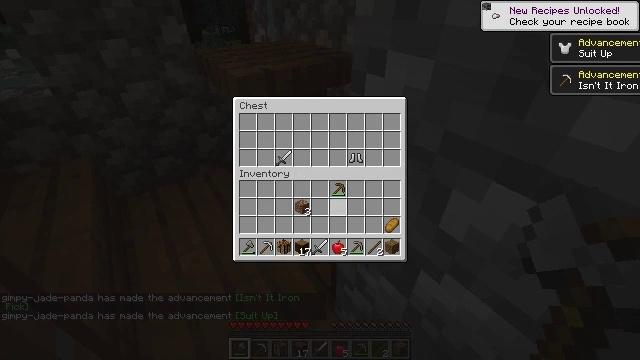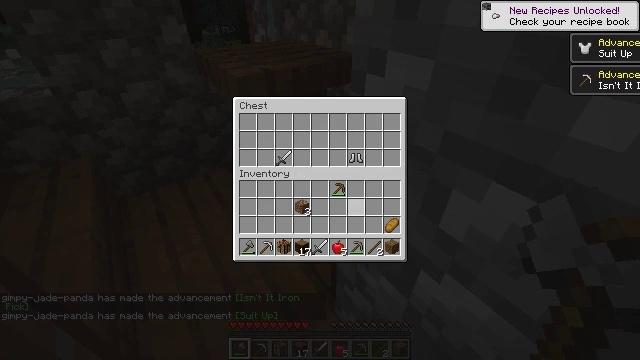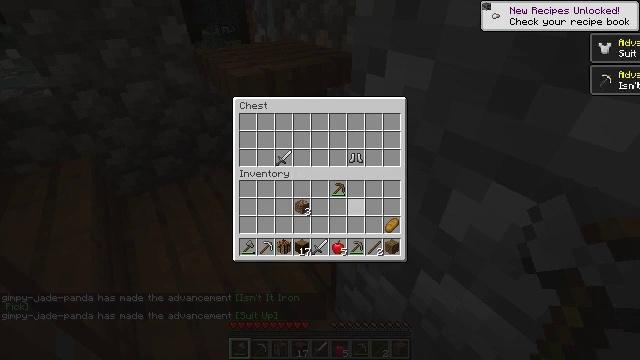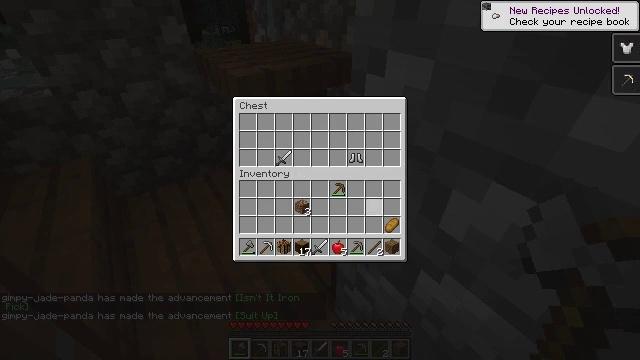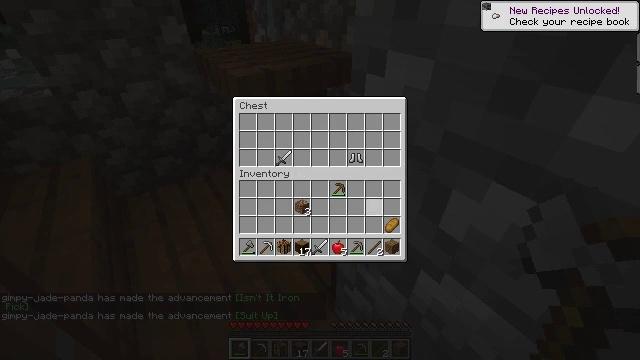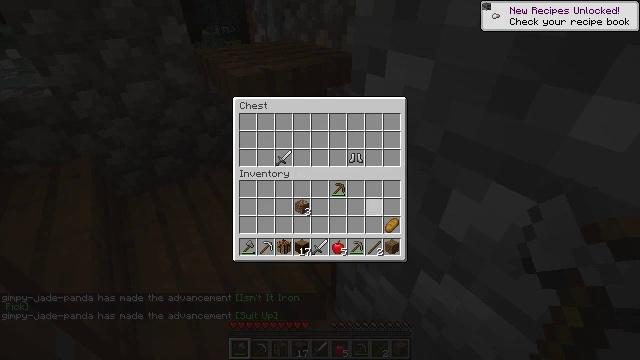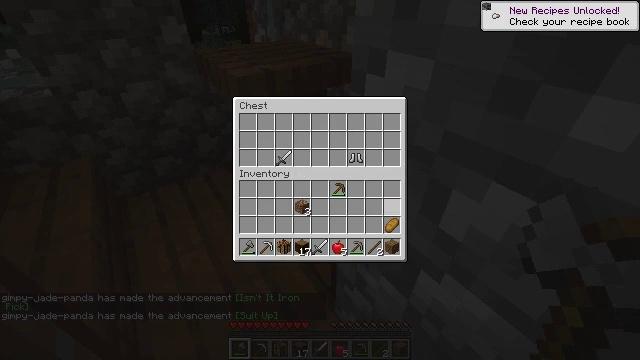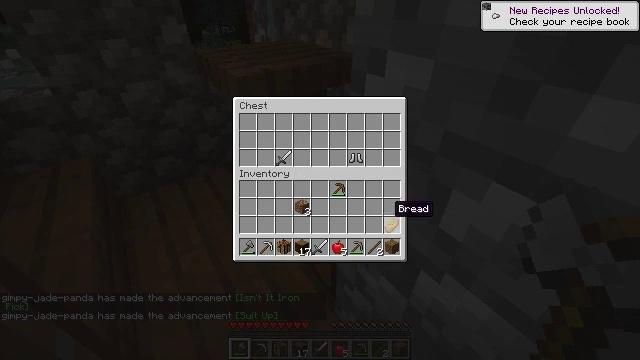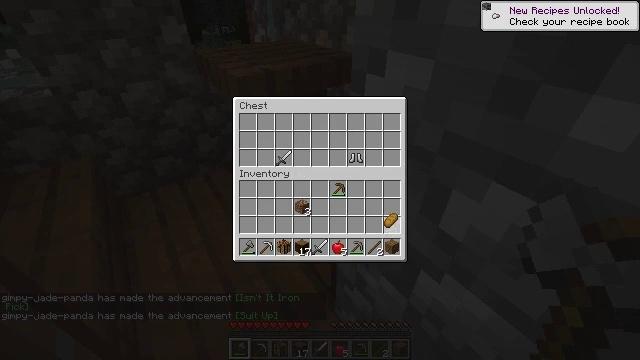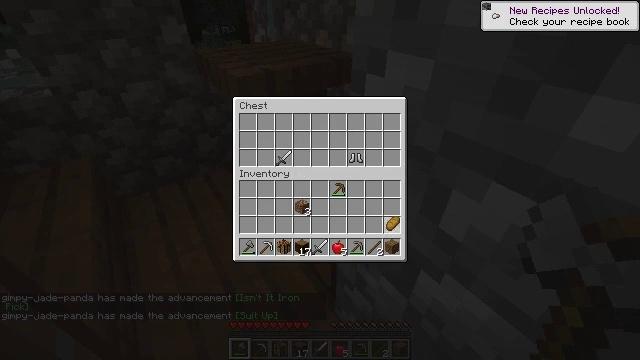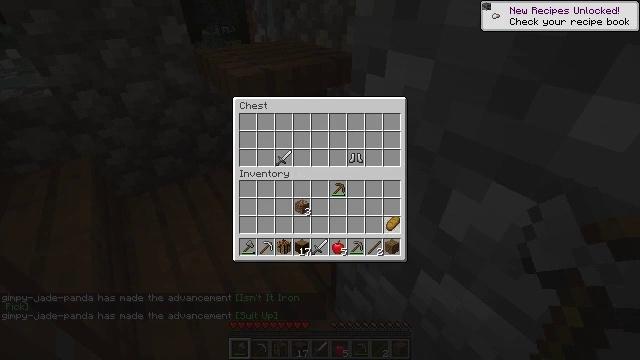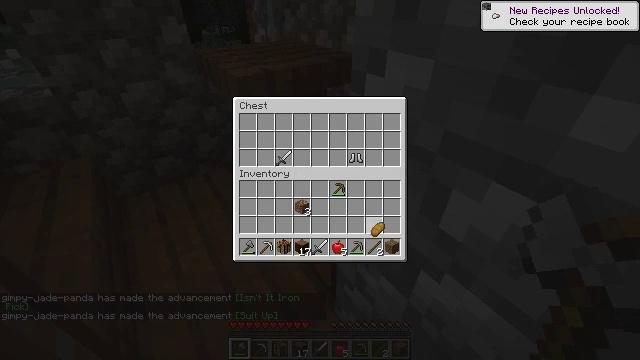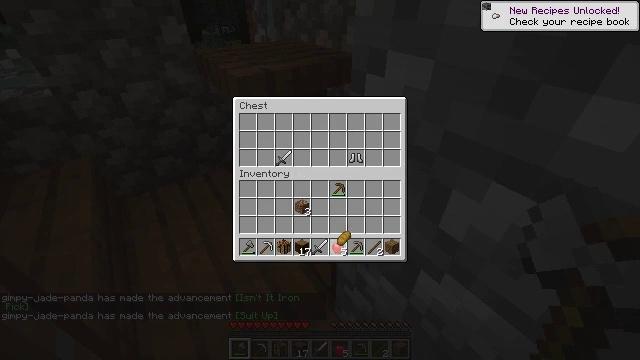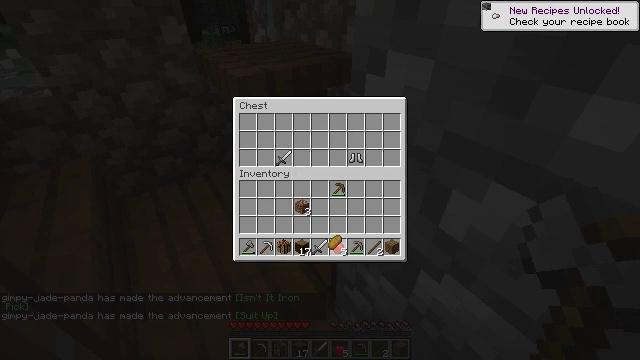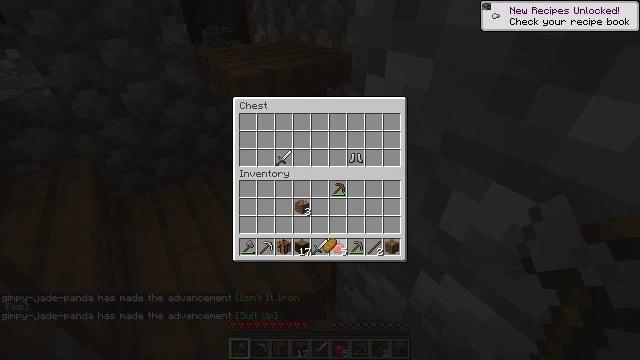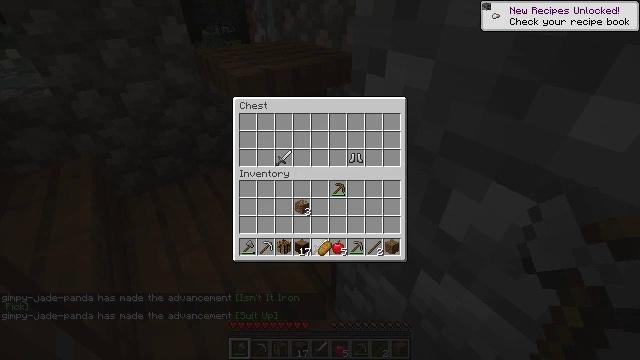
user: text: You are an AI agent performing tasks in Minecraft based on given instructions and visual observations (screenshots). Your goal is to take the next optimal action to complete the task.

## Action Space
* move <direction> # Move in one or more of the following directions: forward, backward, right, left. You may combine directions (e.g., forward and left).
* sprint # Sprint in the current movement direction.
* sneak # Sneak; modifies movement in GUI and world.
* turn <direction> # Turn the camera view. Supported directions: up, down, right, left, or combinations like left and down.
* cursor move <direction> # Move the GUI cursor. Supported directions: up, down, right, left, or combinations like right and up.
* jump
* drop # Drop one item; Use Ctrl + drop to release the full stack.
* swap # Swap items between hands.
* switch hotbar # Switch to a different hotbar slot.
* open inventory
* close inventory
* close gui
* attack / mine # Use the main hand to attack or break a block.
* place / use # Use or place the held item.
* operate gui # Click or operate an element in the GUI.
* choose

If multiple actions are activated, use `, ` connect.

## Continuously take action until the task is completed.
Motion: motion action
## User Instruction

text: Destroy the spruce leaves to get sticks and saplings.
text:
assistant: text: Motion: sneak
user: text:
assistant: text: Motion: cursor move right
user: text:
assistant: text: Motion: cursor move right
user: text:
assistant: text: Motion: no_op
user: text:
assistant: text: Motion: cursor move right
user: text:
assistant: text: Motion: no_op
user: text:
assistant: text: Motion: no_op
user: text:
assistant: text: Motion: operate gui
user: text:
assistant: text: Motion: operate gui
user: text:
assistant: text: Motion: operate gui
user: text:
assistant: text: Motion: cursor move left
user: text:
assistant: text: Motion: cursor move left and down
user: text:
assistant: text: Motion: cursor move left
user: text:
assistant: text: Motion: no_op
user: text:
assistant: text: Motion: no_op
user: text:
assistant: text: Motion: no_op
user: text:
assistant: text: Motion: no_op
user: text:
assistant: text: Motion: operate gui
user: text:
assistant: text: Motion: operate gui
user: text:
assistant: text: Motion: no_op
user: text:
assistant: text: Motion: no_op
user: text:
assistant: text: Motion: no_op
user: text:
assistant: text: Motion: cursor move up
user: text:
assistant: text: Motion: no_op
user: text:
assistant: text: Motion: no_op
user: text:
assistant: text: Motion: no_op
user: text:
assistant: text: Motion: cursor move left
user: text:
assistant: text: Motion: cursor move left
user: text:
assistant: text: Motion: no_op
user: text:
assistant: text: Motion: no_op